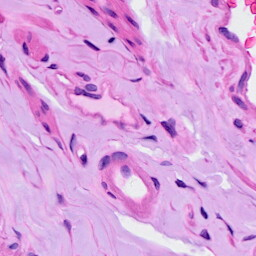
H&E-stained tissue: Ovarian